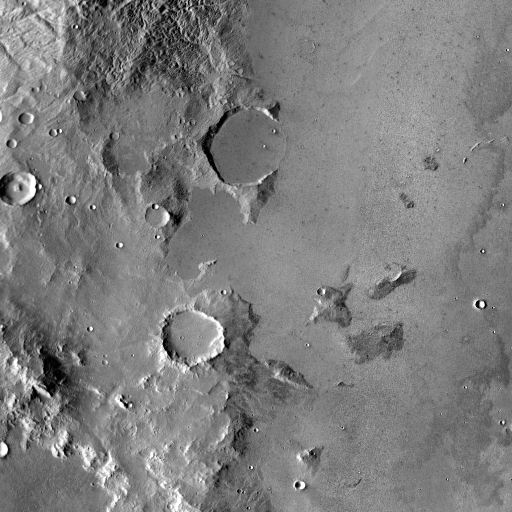
Crater classes present: Background, Other, Buried, Secondary